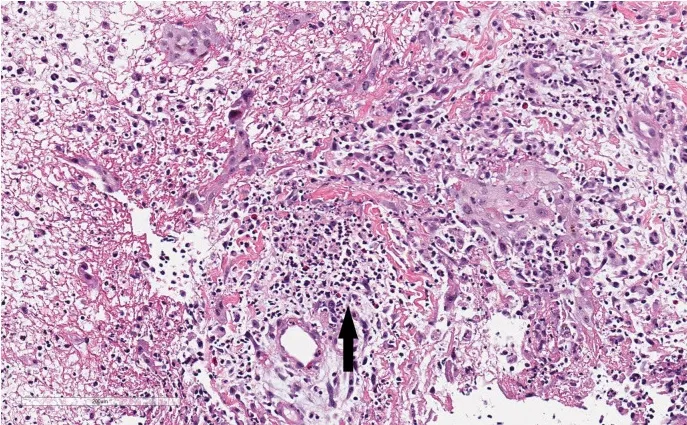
Histopathologic findings from patient's right calf biopsy. Biopsy from the right calf lesion revealed dense dermal neutrophilic infiltration (black arrow), increased eosinophils, and perivascular chronic inflammation without evidence of infection.
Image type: pathology (h&e)